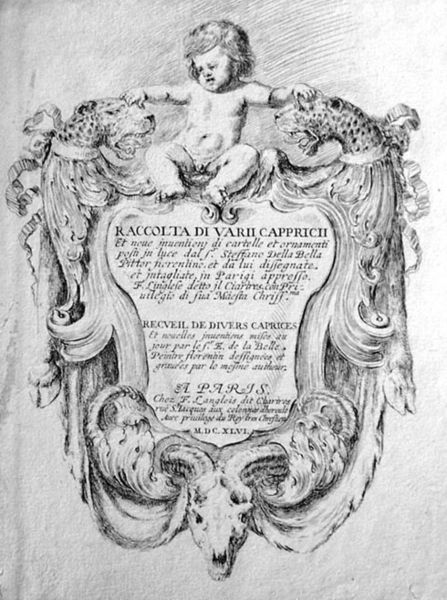
Titel: Sammlung verschiedener Capricci und neu erfundener Kartuschen und Ornamente (Raccolta di varii cappriccii et nove inventioni di cartelle et ornamenti): Titelblatt mit Knaben, der auf der Kartusche sitzt
Künstler: Stefano della Bella
Standort: Karlsruhe
Institution: Staatliche Kunsthalle Karlsruhe
Schlagwörter: akt, flügel, kopf, nackt, weiß, sitzen, frankreich, köpfe, paris, schwarz, skizze, zeichnung, tier, tiere, ornament, jung, band, barock, falten, federn, halten, mensch, pelz, rahmen, schädel, tod, tot, bild, horn, sitzend, kind, umrandung, engel, putte, putto, ranken, beine, fell, huf, hufe, füße, schrift, papier, italien, halsband, grafik, graphik, klein, baby, französisch, wild, tafel, kartusche, spielen, inschrift, ornamente, verzierung, junge, oben, punkte, name, katze, schild, lamm, knabe, buch, denkmal, druck, druckgraphik, schnitt, druckgrafik, schraffur, stich, illustration, schwarzweiß, streit, text, buchstaben, beschriftung, mäuler, titelblatt, schraffiert, bleistift, entwurf, tinte, namen, ranke, kleinkind, streicheln, wappen, skelett, löwen, hirsch, grab, manierismus, bacchus, maul, mittelalter, florenz, absätze, hörner, zeilen, urkunde, katzen, bänder, emblem, totenschädel, bock, stier, ziegenbock, ziege, zungen, tierkopf, bube, leopard, raubkatze, toskana, capriccio, taxt, die, gehörn, latein, rocaille, raubtiere, tierköpfe, tiger, italienisch, frontispiz, widder, großkatze, raubtier, panter, panther, erzählung, freske, raubkatzen, steinbock, halsbänder, vignette, gemme, gepard, jaguar, kupferstch, bachus, knäblein, leoparden, roccaille, ziegenkopf, unabhängigkeit, renaisance, widderkopf, rame, divers, tierschädel, skull, maskaron, epithaph, capricci, a, di, höhrner, hürner, frske, geparden, leopardenköpfe, raccolta, läwen, varii, cappricii, aparis, schädle, die varii, geprad, caprices, ggrafik, jagura, rtafel stich, italienische erzählung, epiphym, wideder, leopardenkopf, jaguare, abst, cappricoo